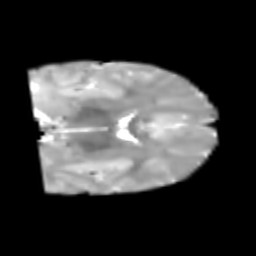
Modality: T2w
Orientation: coronal
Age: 6
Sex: male
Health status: healthy